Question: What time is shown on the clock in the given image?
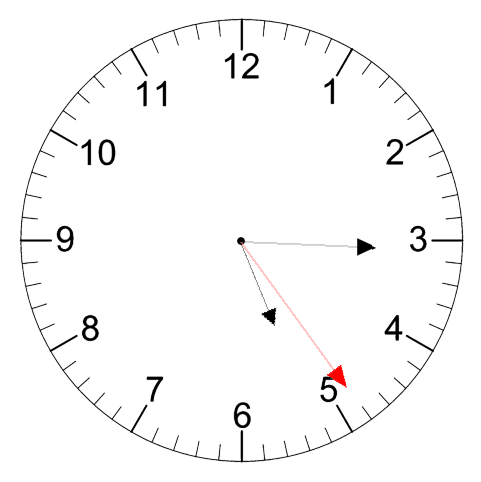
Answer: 05:15:24